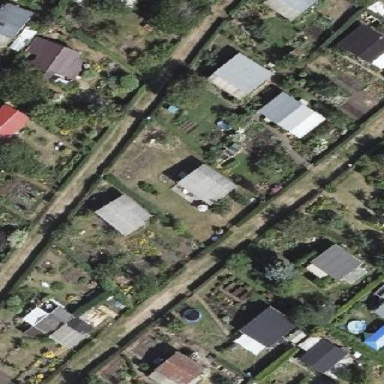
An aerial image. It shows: Plot in the allotments.